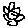
Label: flower